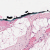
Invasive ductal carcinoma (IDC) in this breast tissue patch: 0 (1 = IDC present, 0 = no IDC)